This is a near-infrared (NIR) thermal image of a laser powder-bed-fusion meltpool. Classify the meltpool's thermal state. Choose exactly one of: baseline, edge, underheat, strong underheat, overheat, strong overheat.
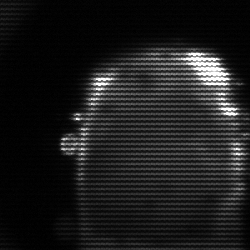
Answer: baseline